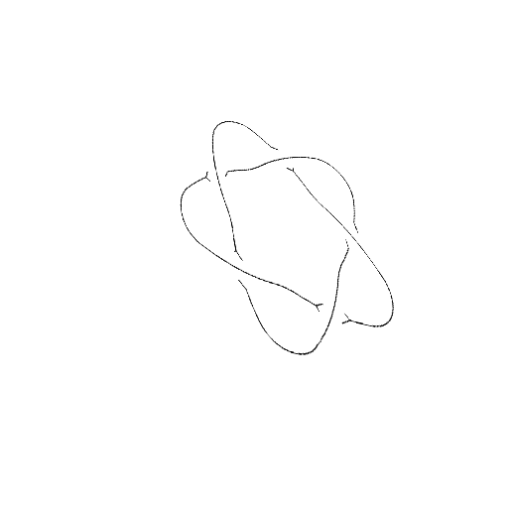
Crossing number: 5